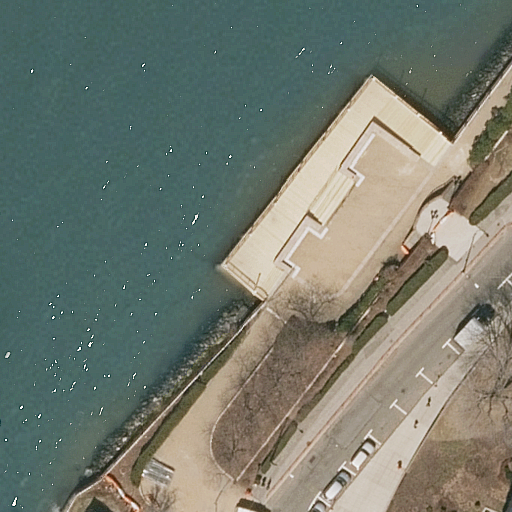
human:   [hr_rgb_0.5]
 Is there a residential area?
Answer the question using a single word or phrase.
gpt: yes

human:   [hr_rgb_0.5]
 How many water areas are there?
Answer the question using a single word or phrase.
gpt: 1

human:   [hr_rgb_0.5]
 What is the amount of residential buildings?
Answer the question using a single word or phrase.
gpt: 1

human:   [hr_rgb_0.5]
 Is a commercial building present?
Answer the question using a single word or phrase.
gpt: no

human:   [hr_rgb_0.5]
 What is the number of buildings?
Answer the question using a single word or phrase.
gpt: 1

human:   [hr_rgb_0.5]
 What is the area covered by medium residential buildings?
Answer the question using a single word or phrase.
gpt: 0m2

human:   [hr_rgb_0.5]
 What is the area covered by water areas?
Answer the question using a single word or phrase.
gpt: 6007m2

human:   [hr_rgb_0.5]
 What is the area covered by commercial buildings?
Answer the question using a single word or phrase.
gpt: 0m2

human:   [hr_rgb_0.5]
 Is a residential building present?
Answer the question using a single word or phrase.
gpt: yes

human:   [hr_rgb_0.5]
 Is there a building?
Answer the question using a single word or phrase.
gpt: yes

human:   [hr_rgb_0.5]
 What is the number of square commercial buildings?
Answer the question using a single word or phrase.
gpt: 0

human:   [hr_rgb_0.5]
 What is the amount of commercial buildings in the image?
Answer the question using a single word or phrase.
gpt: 0

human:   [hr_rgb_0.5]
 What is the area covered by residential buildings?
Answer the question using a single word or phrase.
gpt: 0m2

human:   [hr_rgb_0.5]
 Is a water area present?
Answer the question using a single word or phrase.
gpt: yes

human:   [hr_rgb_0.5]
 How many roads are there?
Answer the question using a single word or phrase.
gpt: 2

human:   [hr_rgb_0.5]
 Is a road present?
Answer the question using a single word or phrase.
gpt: yes

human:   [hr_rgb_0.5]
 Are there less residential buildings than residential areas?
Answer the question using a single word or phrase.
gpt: no

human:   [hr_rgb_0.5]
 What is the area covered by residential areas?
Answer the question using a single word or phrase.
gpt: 10623m2

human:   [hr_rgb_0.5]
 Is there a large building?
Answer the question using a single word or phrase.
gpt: no

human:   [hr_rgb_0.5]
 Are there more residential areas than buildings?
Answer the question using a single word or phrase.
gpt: no

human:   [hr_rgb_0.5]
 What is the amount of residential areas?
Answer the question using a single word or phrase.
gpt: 1

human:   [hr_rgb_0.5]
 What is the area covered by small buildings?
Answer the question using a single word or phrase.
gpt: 0m2

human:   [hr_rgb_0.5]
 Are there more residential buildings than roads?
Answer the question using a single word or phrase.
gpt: no

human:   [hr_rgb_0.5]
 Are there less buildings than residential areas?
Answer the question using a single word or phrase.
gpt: no

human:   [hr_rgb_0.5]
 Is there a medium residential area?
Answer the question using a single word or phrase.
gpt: no

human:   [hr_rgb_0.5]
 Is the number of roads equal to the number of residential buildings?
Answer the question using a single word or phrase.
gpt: no

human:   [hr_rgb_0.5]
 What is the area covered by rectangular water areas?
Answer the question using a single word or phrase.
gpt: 0m2

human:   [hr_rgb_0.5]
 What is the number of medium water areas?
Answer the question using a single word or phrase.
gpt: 0

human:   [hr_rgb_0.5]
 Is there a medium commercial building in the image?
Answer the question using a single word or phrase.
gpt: no

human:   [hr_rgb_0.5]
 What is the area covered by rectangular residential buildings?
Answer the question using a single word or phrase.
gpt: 0m2

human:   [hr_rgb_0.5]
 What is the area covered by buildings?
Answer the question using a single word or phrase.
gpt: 0m2

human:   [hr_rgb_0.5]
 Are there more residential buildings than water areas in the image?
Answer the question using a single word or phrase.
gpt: no

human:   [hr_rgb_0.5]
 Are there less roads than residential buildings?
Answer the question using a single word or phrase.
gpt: no

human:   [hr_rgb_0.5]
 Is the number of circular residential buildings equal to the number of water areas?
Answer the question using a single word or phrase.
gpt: no

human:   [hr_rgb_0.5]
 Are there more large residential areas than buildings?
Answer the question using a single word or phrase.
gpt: no

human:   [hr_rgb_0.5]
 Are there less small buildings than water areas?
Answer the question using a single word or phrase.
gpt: no

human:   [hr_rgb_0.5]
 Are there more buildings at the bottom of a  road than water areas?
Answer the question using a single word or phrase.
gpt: no

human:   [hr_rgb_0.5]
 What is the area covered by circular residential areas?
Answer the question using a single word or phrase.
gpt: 0m2

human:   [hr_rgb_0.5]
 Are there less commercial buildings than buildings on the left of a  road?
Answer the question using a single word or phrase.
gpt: no

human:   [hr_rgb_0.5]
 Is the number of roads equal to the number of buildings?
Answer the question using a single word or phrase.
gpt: no

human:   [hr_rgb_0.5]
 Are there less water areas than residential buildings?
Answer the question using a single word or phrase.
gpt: no

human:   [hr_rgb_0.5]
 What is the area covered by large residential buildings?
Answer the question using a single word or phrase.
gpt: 0m2

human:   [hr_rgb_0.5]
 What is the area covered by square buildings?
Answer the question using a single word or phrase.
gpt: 0m2

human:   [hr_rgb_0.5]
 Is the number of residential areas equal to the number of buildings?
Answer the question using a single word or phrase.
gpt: yes

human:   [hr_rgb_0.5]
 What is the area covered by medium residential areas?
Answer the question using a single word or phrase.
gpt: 0m2

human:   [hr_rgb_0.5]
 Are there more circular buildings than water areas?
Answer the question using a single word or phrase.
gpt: no

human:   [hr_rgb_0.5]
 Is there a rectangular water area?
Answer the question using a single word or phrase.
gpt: no

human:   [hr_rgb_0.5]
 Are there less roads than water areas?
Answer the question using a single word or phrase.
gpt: no

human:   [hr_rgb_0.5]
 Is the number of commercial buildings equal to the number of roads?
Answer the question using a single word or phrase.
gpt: no

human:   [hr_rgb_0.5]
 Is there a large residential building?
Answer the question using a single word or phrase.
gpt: no

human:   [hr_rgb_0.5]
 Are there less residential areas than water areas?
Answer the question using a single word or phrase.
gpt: no

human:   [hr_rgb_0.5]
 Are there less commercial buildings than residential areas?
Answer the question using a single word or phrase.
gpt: yes

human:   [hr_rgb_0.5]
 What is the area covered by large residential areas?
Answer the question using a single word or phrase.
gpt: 10623m2

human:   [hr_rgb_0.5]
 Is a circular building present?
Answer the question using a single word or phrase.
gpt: no

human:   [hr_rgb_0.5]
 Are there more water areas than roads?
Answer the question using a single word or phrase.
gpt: no

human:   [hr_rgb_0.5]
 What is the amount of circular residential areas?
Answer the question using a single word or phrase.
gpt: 0

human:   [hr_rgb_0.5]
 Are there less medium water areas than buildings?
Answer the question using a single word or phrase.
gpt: yes

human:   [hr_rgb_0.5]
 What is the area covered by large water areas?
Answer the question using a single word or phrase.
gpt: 6007m2

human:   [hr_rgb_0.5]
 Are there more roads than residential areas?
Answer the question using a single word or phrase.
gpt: yes

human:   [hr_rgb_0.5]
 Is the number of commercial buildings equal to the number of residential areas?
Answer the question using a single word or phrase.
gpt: no

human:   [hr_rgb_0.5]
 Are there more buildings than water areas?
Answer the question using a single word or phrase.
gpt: no

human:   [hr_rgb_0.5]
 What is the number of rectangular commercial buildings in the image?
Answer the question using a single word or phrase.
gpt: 0

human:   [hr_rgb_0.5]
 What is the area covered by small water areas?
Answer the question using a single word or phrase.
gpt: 0m2

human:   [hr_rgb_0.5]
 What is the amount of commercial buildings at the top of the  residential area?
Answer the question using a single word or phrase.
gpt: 0